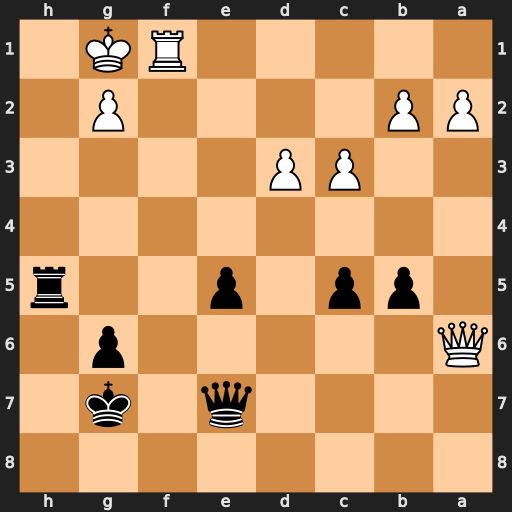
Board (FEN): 8/4q1k1/Q5p1/1pp1p2r/8/2PP4/PP4P1/5RK1
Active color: b
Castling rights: -
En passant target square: -
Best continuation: Qh4 Qb7+ Kh6 Qe4 Qh1+ Kf2 Rf5+ Qxf5 Qh4+ Ke2 gxf5